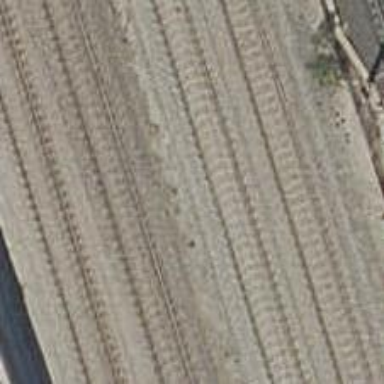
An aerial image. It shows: Railway track with contact lines for electrification.